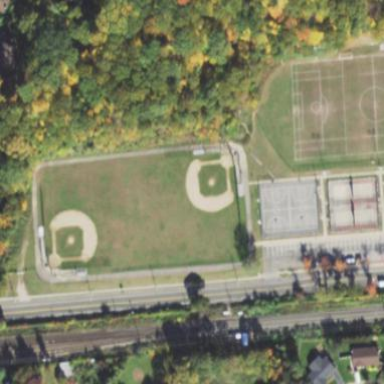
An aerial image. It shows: Baseball pitch for leisure and sports activities.